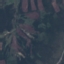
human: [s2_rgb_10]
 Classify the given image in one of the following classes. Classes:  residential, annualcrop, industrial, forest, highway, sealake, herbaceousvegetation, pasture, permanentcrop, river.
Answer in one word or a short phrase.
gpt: HerbaceousVegetation